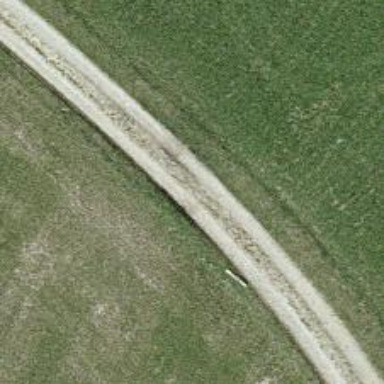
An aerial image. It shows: Track with grade 2 tracktype.